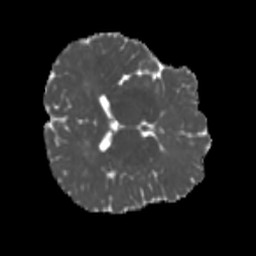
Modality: MD
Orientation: axial
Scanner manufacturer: siemens
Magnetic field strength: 3 T
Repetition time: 4 s
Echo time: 0.0594 s